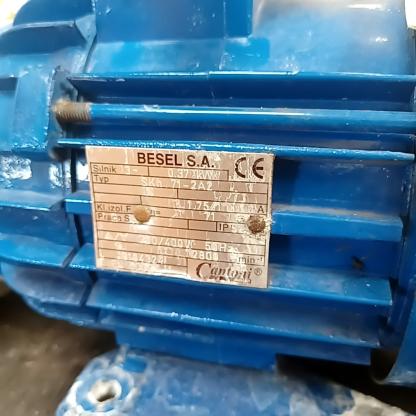
Klasa: tabliczka-znamionowa